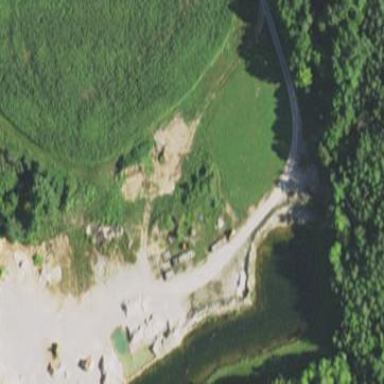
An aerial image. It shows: Quarry area.